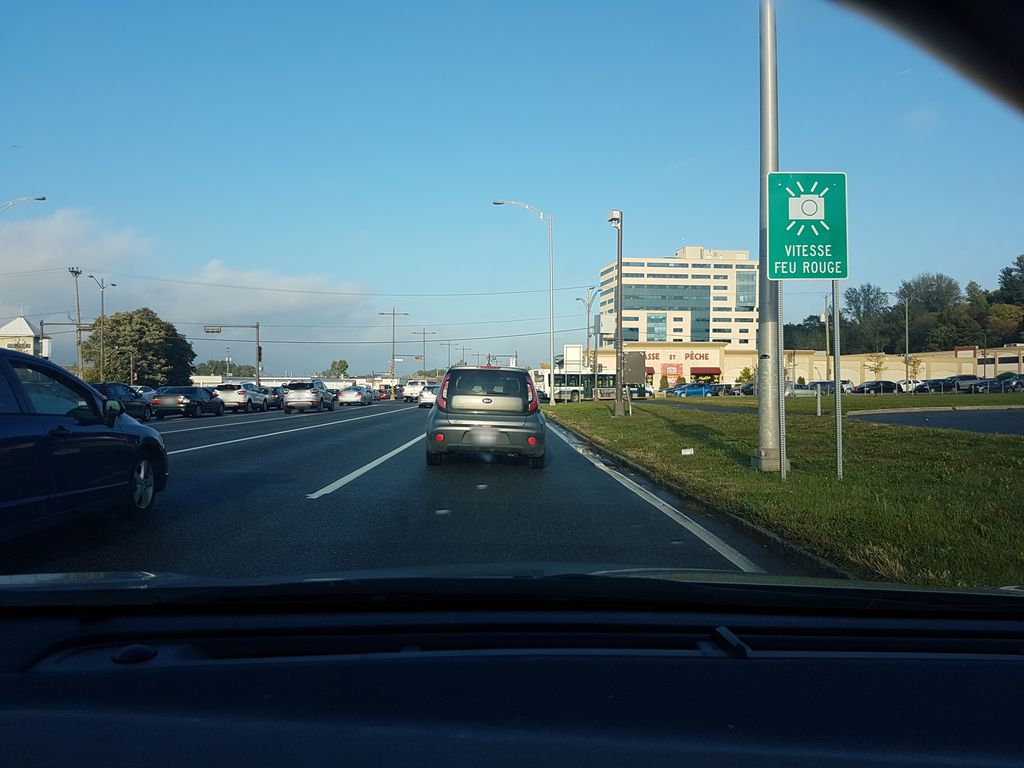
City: quebec_city